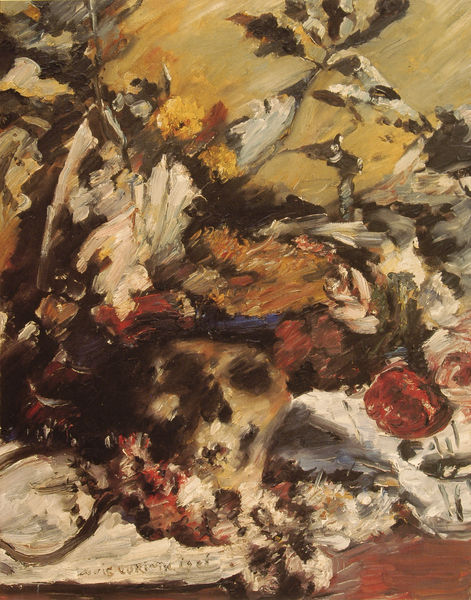
Titel: Totenkopf mit Eichenlaub
Künstler: Lovis Corinth
Standort: Düren
Institution: Leopold-Hoesch-Museum Düren
Schlagwörter: baum, blau, blätter, feder, gemälde, kopf, laub, mann, schatten, vogel, wasser, weiß, gelb, impressionismus, ocker, äste, ausschnitt, blume, blumen, braun, bunt, glas, grau, hut, licht, mund, nase, orange, schwarz, tisch, blüte, blüten, rose, rosen, rot, tier, tiere, tuch, beige, expressionismus, malerei, muster, augen, federn, leiche, schädel, spitze, tod, tot, toter, bild, signatur, tischdecke, öl, ast, feld, felder, vögel, zweige, pastos, auge, decke, pflanzen, höhle, rosa, stilleben, stillleben, vase, apfel, farbig, schrift, papier, moderne, warm, abstrakt, farben, fläche, flächen, modern, farbe, formen, herbst, weis, rad, duktus, detail, impressionistisch, datum, ölfarbe, gesteck, unscharf, punkte, versteckt, knochen, vanitas, katze, arrangement, memento mori, vergänglichkeit, corinth, lovis, lovis corinth, expressionistisch, technik, form, geschirr, zeitung, tupfen, augenhöhlen, leinwand, nelke, tischplatte, jagd, pinselduktus, pinselstrich, fahrrad, nasenhöhle, totenkopf, vanitasstilleben, zähne, verschwommen, verwischt, pstos, manierismus, pinselstriche, verborgen, lokalfarben, huhn, geweih, totenschädel, kleckse, rein, handschrift, okker, fratze, morbid, grundfarben, todes, des, eichenlaub, verwischen, memento, mori, lokalfarbe, datiert, schlund, gewirr, chaotisch, geschmiere, reine farbe, suchbild, bläatter, pinsekduktus, nabb, feser, gedenke, g, ld, bl#tter, schadel, schädel blumen, louis corinth, eabstarkt, mememto mori